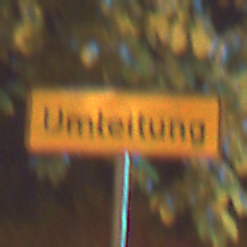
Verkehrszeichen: Umleitungsankuendigung
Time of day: Night
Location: Outdoor (Urban)
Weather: PartlyCloudy
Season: NotSpecified
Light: Artificial